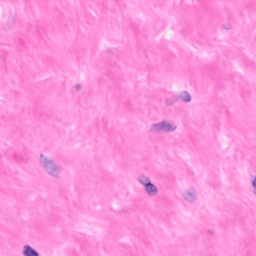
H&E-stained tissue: Breast